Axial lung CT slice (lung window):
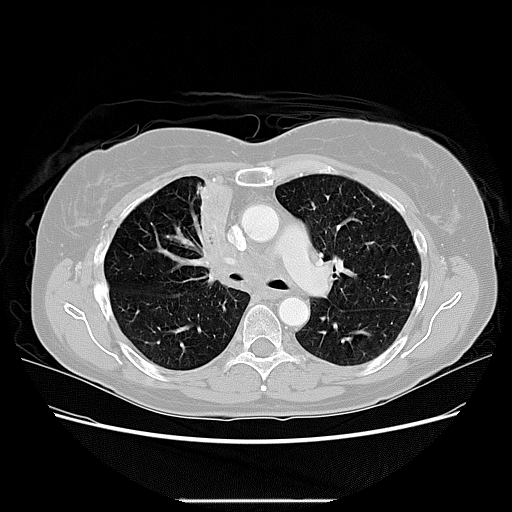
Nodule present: no